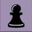
Piece: bP